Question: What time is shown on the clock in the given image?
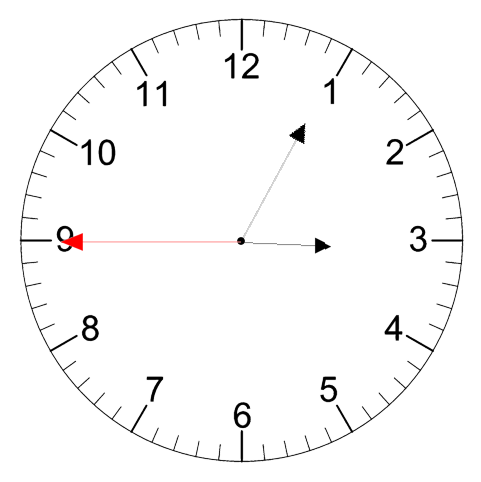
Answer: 03:04:45